Question: The div inside another div picture and code below. Because there will be text and images of the parent div. And red div will be the last element of the parent div.

'''
<div style="width: 200px; height: 150px; border: 1px solid black;">
<div style="width: 100%; height: 50px; border: 1px solid red;">
</div>
</div>
'''
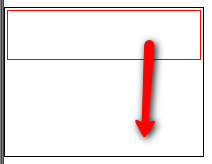
Answer: This is one way
'''
<div style="position: relative;
width: 200px;
height: 150px;
border: 1px solid black;">
<div style="position: absolute;
bottom: 0;
width: 100%;
height: 50px;
border: 1px solid red;">
</div>
</div>
'''
But because the inner div is positioned absolutely, you'll always have to worry about other content in the outer div overlapping it (and you'll always have to set fixed heights).
If you can do it, it's better to make that inner div the last DOM object in your outer div and have it set to "clear: both".